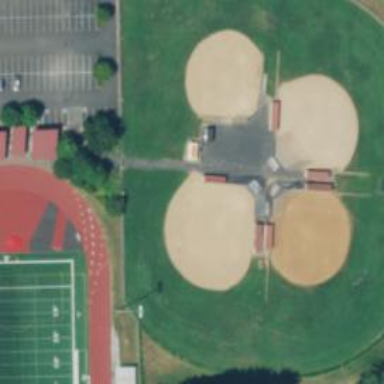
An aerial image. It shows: Baseball pitch for leisure land activities.